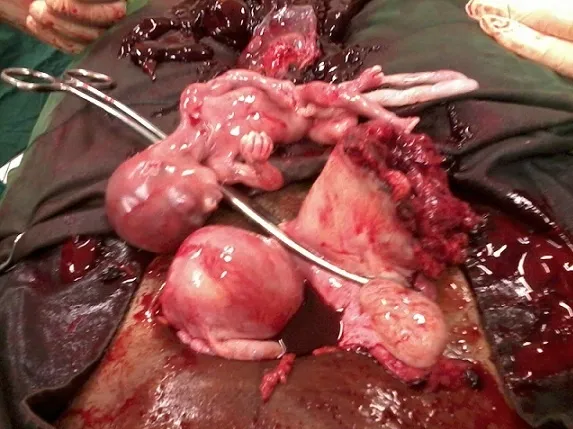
View of the operative field showing the non viable foetus and the ruptured rudimentary uterine horn.
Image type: medical_photograph (other_medical_photograph)